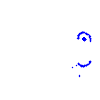
Particle: pion